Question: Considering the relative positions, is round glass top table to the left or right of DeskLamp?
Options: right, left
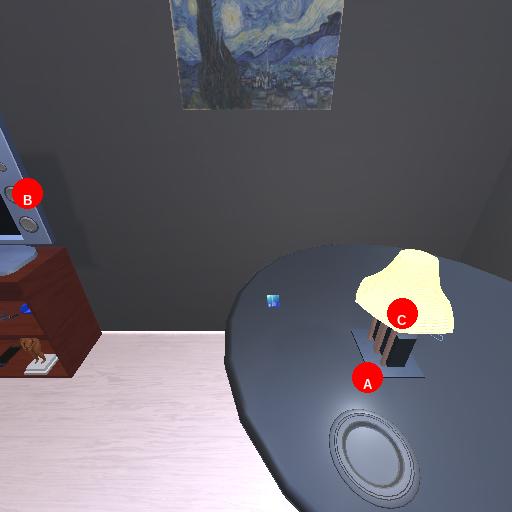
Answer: right